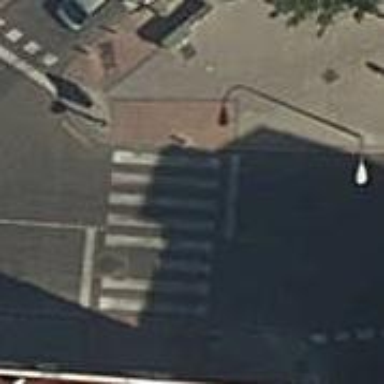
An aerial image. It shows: Footway crossing equipped with traffic signals.